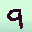
Label: 9